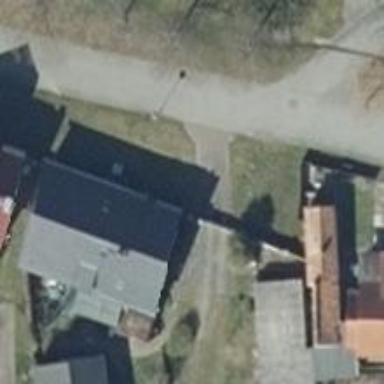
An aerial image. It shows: Driveway leading to service road.